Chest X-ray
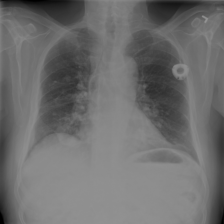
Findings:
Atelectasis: positive
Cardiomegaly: negative
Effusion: negative
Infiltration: negative
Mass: negative
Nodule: positive
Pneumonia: negative
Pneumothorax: negative
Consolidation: negative
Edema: negative
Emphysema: negative
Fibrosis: positive
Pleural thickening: negative
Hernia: negative